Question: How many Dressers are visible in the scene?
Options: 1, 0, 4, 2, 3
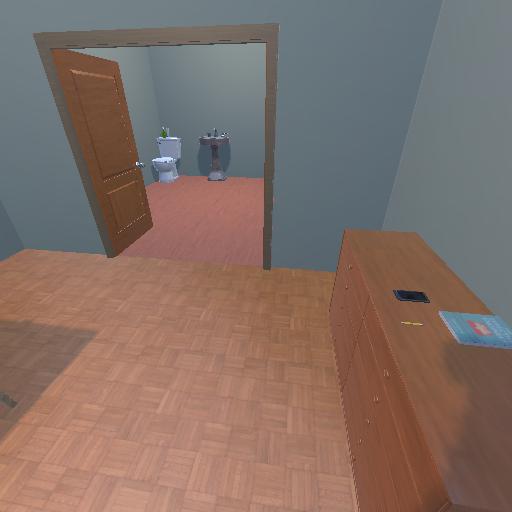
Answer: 1